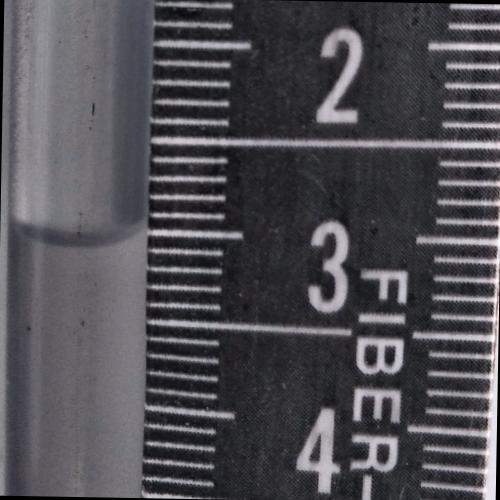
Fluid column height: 3.1 cm